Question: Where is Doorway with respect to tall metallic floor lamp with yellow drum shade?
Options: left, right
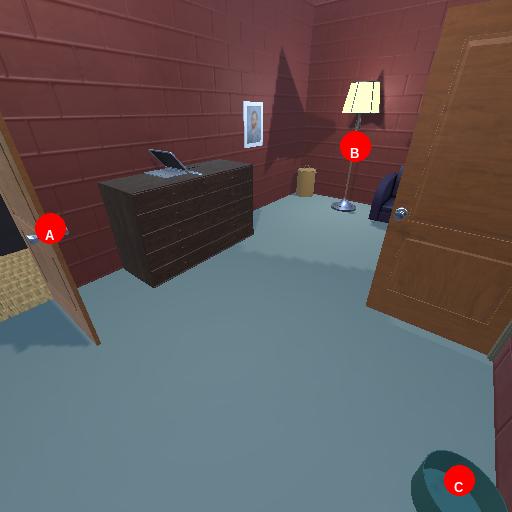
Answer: left